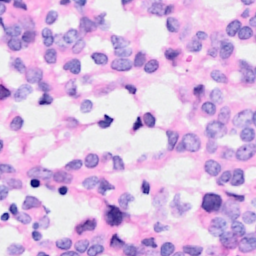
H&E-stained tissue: Breast